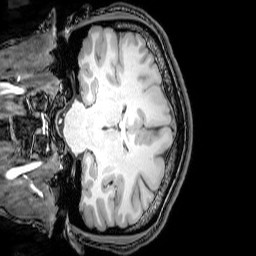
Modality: T1w
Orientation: coronal
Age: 24
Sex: female
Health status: healthy
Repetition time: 0.081 s
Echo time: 0.037 s